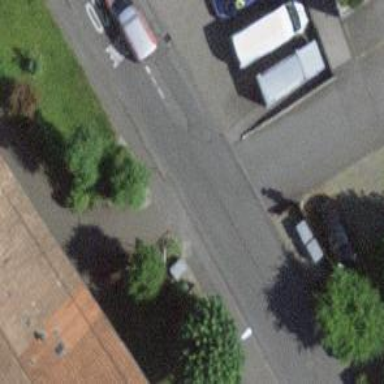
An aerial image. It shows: Kerb barrier.